Interaction volume radius: 10 \u00c5
Interaction volume height: 15 \u00c5
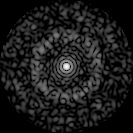
Disorder parameter: 0.8445